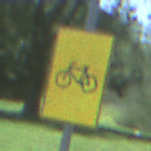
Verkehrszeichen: RadverkehrOhnePfeilsymbol
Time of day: Midday
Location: Outdoor (Nature)
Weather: Clear
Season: Summer
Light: Natural